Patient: sex F, age 44
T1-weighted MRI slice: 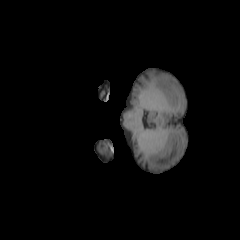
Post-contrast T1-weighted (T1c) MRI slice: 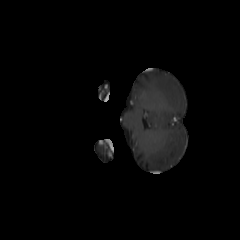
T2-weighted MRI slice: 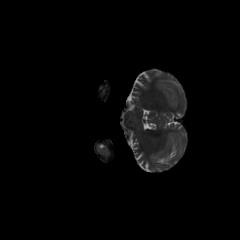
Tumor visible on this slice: no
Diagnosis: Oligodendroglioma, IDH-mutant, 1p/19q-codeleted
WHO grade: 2